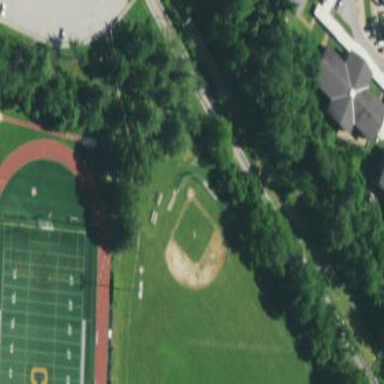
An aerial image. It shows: Baseball pitch for leisure land.